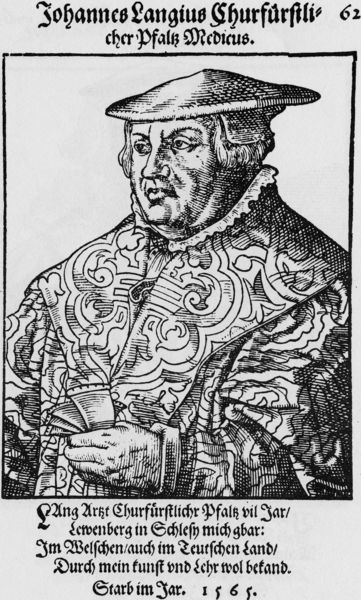
Titel: Bildnis des Johann Lange
Künstler: Tobias Stimmer
Institution: (Seriendruck)
Schlagwörter: hand, kopf, mann, weiß, blumen, frisur, handschuh, handschuhe, hut, mund, nase, profil, schwarz, stirn, zeichnung, blick, haube, muster, ornament, alt, mütze, arm, augen, falten, gesicht, johannes, kragen, rahmen, tot, ärmel, bildnis, gilde, halskrause, hände, portrait, porträt, bestickt, gewand, haare, mantel, reich, augenbrauen, brustbild, kinn, lippen, locken, schultern, ranken, holzschnitt, schrift, wangen, grafik, dick, floral, ornamente, robe, hemdkragen, fett, buch, geld, druck, schraffuren, stich, titel, lithografie, text, überschrift, arzt, krause, brokat, barett, mittelalter, schwart, heidelberg, luther, gelehrter, mediziner, kurfürst, martin, reformation, pfalz, medicus, grosse augen, 1565, jahannes, johanner langius, 62, johannes langius, pfalz medicus, kurpfalz